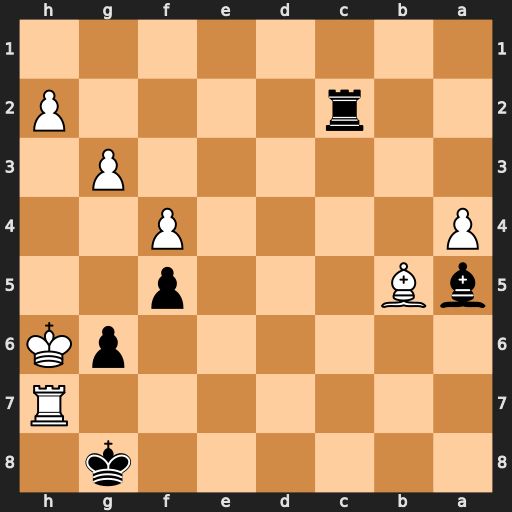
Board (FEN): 6k1/7R/6pK/bB3p2/P4P2/6P1/2r4P/8
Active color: b
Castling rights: -
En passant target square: -
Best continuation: Rxh2+ Kxg6 Rxh7 Bc4+ Kh8